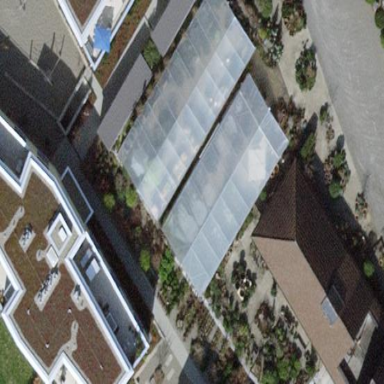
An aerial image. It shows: Greenhouse.